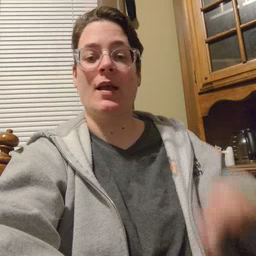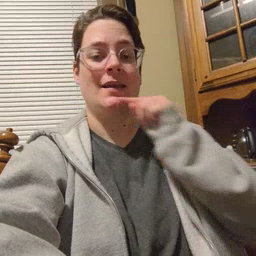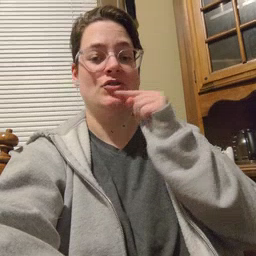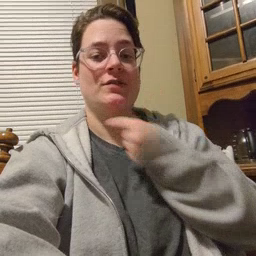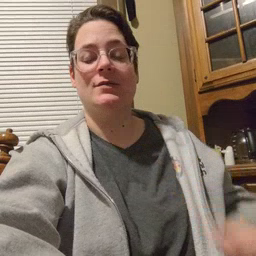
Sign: carrot